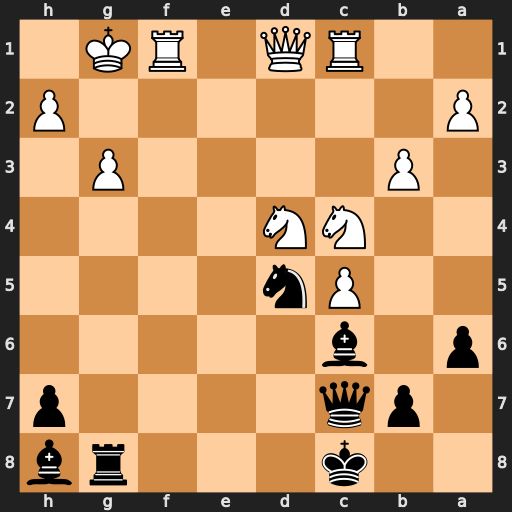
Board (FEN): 2k3rb/1pq4p/p1b5/2Pn4/2NN4/1P4P1/P6P/2RQ1RK1
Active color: b
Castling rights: -
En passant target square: -
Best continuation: Rxg3+ Kf2 Rg2+ Kxg2 Ne3+ Kg1 Qg7+ Kf2 Nxd1+ Rcxd1 Qg2+ Ke1 Qe4+